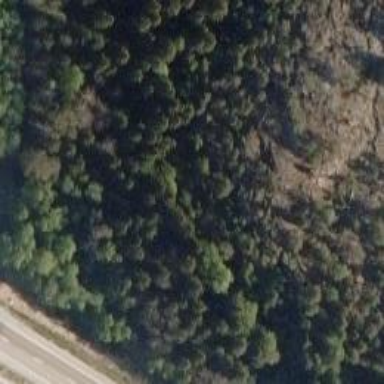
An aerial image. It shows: Natural cliff.